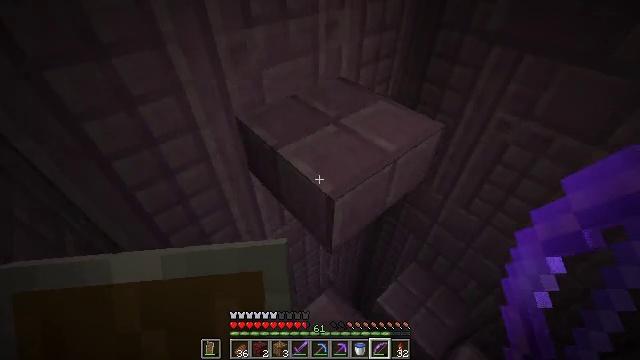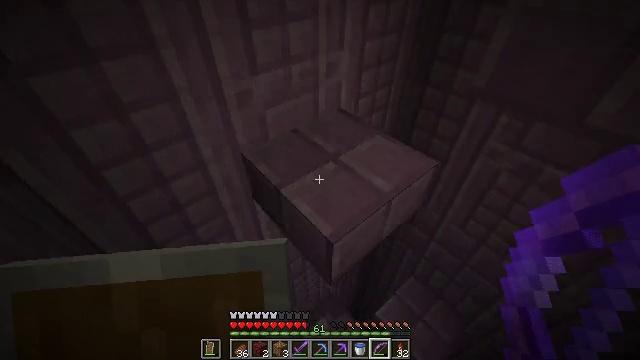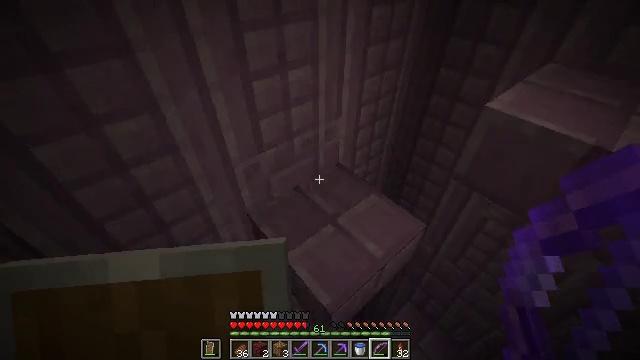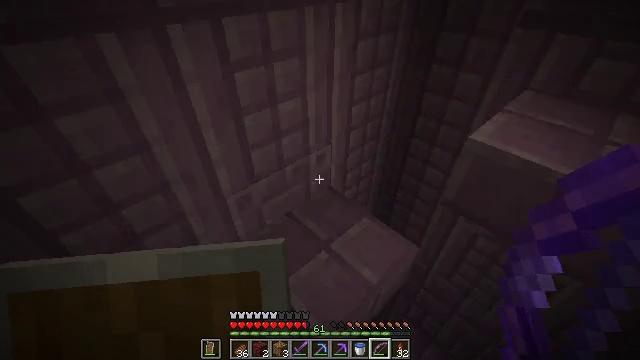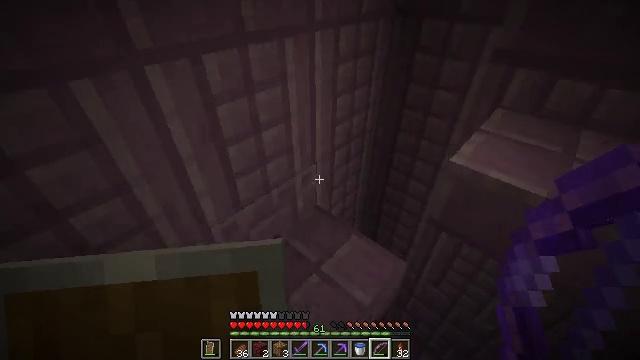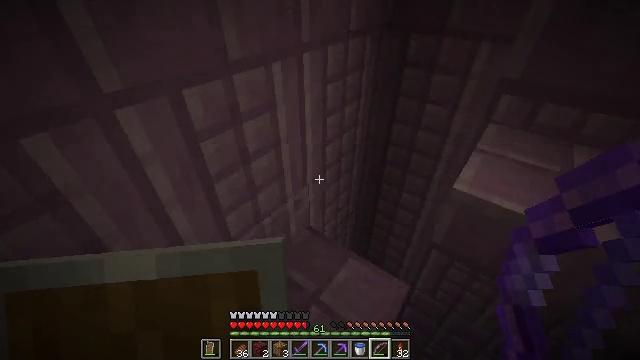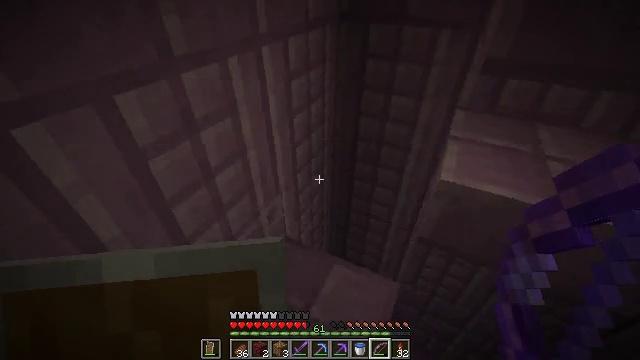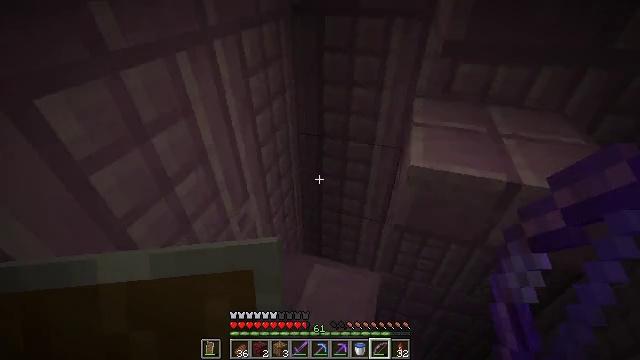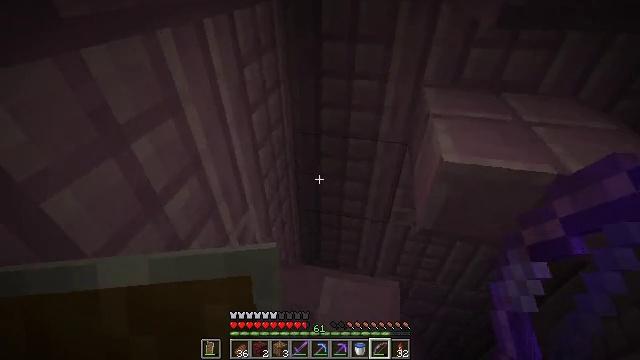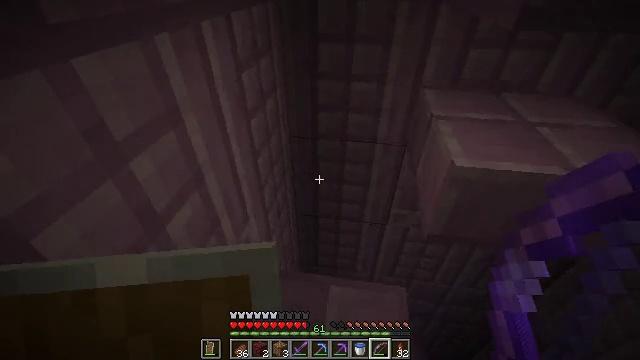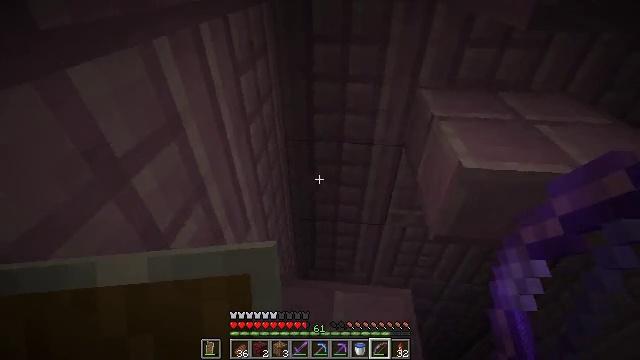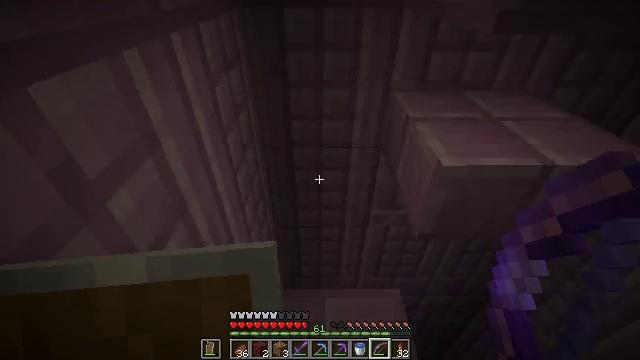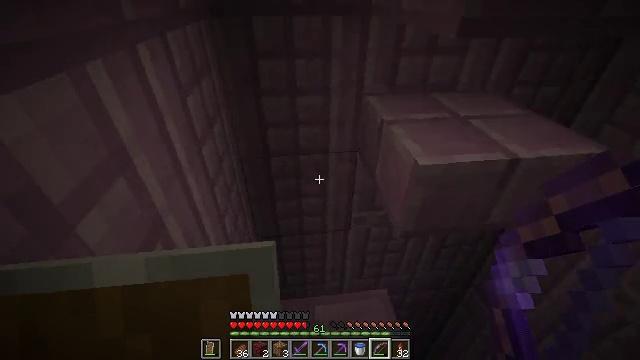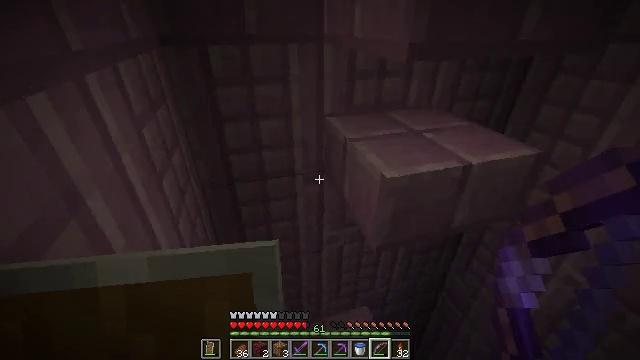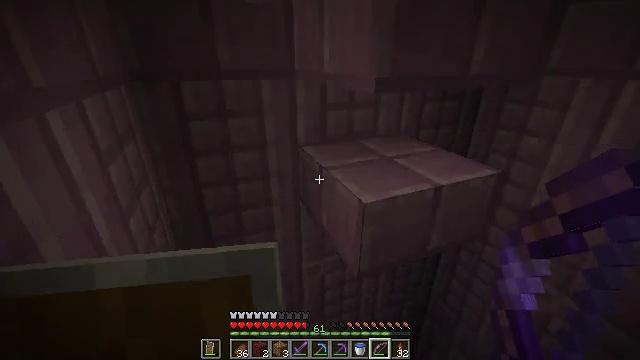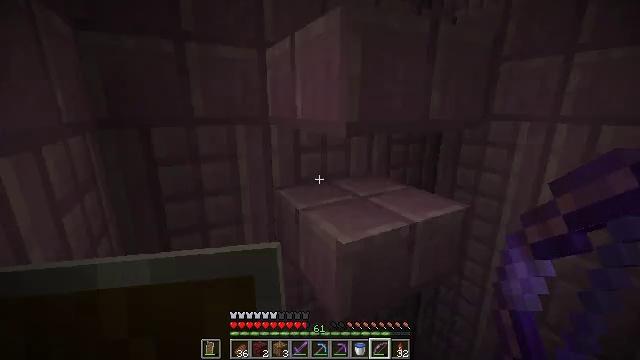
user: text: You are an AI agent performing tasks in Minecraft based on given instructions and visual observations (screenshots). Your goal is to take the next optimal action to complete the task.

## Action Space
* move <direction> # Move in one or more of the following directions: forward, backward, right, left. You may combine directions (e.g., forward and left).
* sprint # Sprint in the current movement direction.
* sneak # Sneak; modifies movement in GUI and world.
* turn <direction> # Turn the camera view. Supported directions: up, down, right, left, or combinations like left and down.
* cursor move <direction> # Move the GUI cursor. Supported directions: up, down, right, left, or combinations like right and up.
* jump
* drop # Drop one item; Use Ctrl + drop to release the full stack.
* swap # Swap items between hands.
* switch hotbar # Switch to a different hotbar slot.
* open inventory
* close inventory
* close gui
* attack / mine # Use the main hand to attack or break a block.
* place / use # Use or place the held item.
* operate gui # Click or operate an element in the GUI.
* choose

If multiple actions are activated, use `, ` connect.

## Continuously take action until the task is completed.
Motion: motion action
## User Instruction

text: Mine the purpur slab in the End city.
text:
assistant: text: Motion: move forward, jump
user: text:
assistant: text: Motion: move forward, jump
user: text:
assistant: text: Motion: move forward and move left, turn right and up, jump
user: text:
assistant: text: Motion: move forward and move left, turn right and up, jump
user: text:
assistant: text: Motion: move forward and move left, turn right, jump
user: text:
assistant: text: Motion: move forward and move left, turn right, jump
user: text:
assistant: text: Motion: move forward and move left, turn right
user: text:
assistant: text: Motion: move forward and move left, turn right
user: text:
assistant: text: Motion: turn right
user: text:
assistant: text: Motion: turn right
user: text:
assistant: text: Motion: turn right and up
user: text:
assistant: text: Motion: turn right and up
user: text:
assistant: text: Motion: turn right and up
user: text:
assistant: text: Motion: turn right and up
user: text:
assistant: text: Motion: turn right and up
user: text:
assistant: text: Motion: turn right and up
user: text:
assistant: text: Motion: turn right and up
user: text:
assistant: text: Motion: turn right and up
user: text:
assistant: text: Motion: turn right and up
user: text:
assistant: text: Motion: no_op
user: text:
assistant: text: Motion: no_op
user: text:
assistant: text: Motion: no_op
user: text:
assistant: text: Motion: no_op
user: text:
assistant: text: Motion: jump
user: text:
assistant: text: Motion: jump
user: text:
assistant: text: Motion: jump
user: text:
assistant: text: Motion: turn down, jump
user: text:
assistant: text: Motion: turn down, jump
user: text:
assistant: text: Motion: turn down, jump
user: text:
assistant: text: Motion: turn down, jump